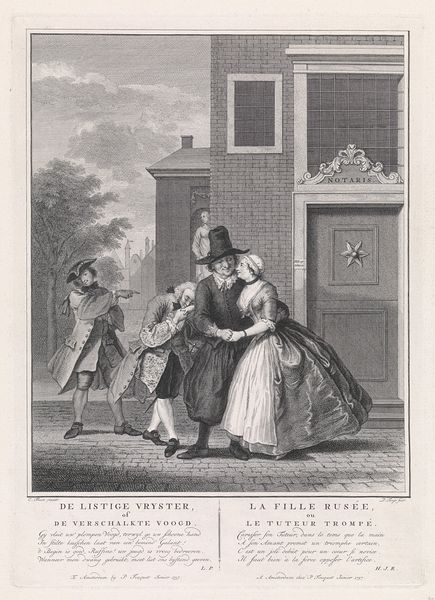
Titel: De listige vrijster of de verschalkte voogd
Künstler: Pieter Tanjé
Standort: Amsterdam
Institution: Rijksmuseum
Schlagwörter: homme, chapeau, maison, femme, gravure, robe, allégorie, illustration, maisons, couple, fille, scène de genre, dessin, texte, rue, immeuble, mariage, francais, image, notaire, tuteur, notire, rusée, coupls, livre de manière, manière, code de vie, martiage, la fille rusée, le tuteur trompé